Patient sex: M
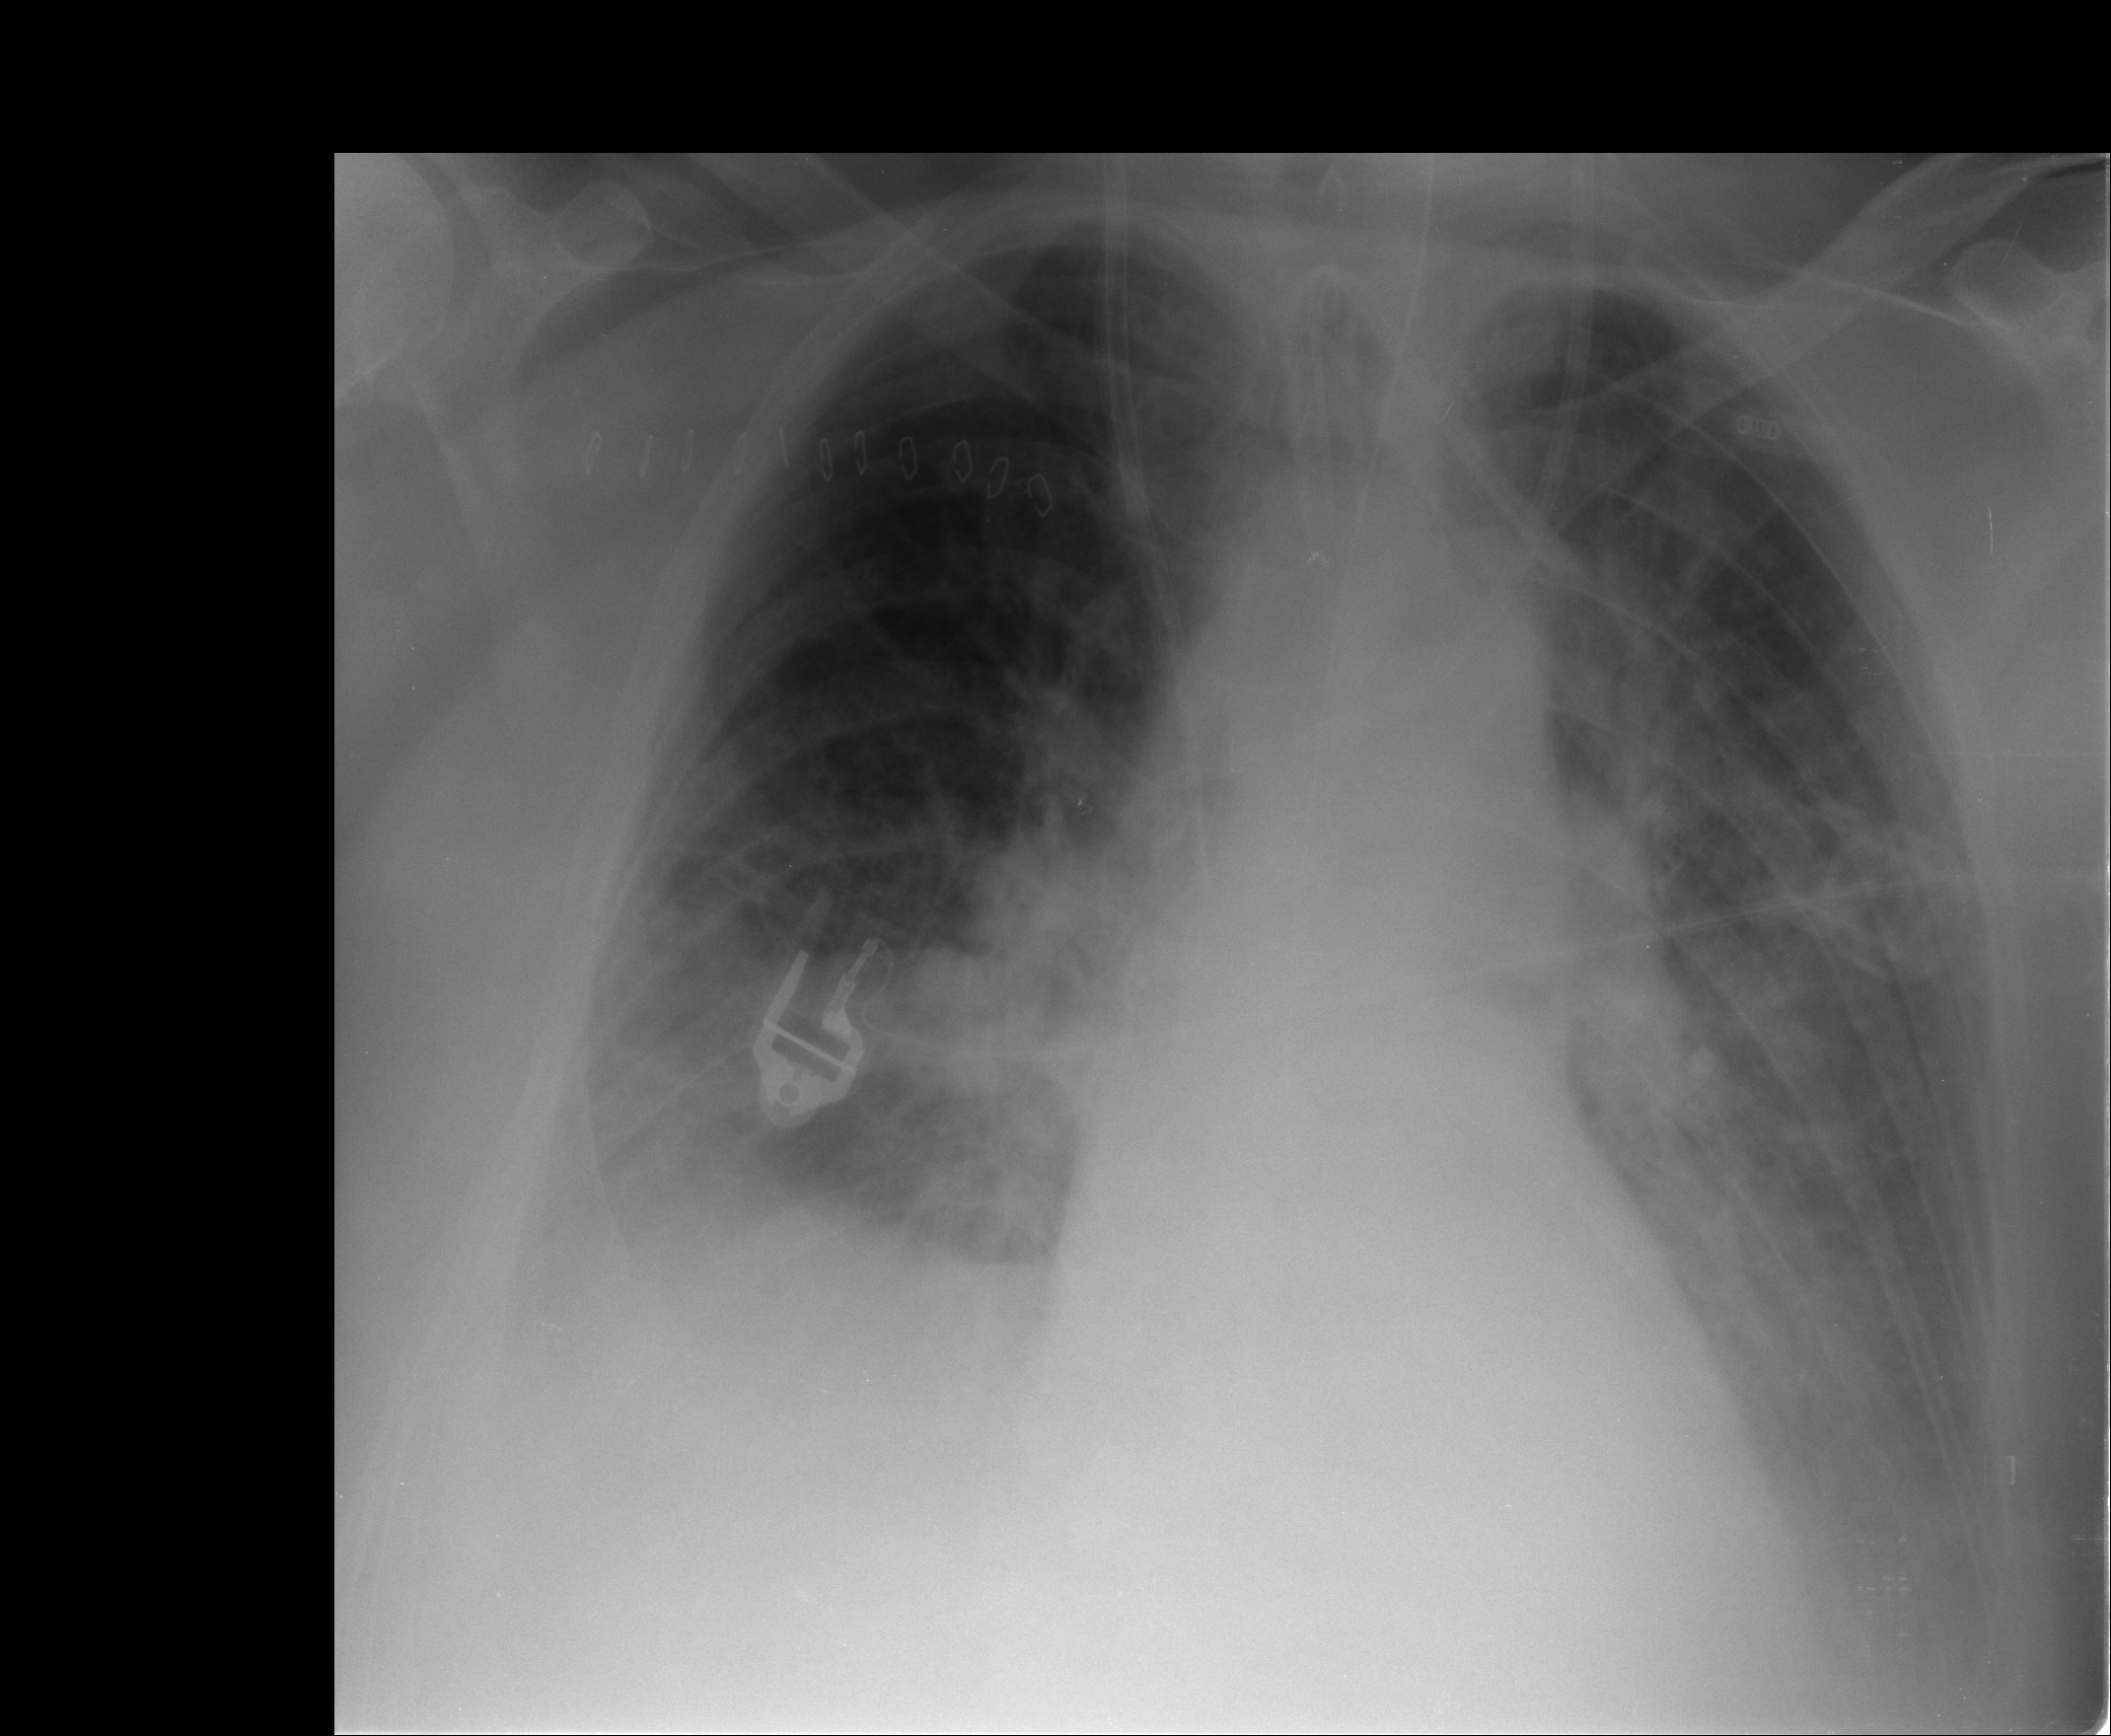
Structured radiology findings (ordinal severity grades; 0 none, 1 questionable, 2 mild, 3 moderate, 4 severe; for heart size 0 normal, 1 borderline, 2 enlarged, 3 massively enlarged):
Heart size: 0
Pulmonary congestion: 2
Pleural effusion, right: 2
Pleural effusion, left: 2
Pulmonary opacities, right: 2
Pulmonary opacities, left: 1
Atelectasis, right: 2
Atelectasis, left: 0